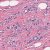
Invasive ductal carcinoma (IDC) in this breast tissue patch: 1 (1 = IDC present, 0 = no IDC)